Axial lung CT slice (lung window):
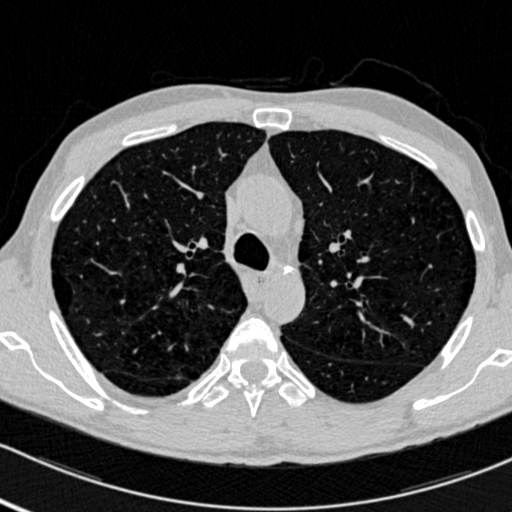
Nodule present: no